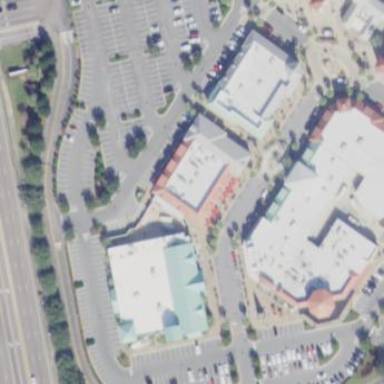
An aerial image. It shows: Mall building.